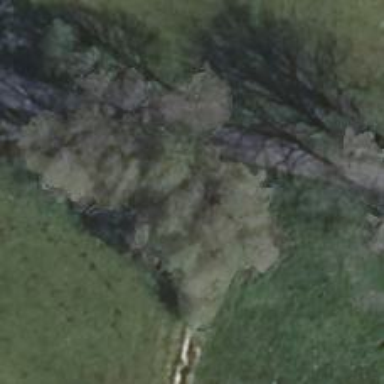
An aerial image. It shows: Row of deciduous broadleaved trees.